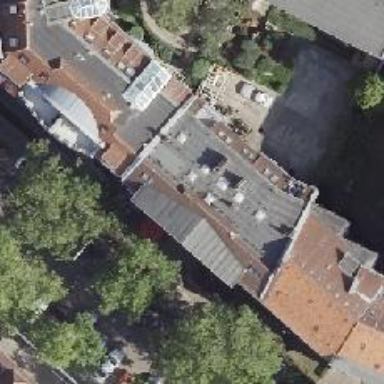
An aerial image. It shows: Pub.